Interaction volume radius: 5 \u00c5
Interaction volume height: 25 \u00c5
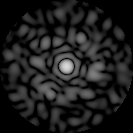
Disorder parameter: 0.8615